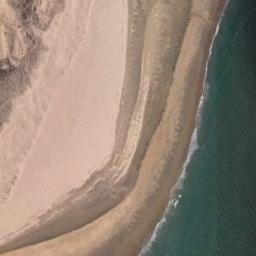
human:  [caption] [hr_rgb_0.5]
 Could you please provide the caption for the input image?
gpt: The beach with khaki sand and the color of the seawater is dark green .

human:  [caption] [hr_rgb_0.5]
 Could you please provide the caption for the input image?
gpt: There is a lot of vegetation around the beach .

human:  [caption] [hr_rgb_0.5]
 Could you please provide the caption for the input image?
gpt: Dark green ocean and striped light sand beach .

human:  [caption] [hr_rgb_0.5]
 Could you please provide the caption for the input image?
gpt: The beach is made up of deep green seawater and a yellow coast .

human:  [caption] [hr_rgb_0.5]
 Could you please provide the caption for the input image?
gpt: There are water marks on the beach .